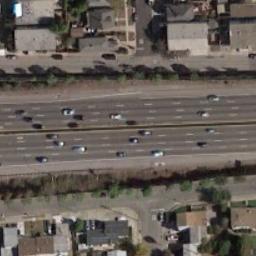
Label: freeway